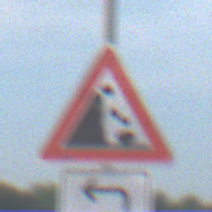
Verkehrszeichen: SteinschlagLinks
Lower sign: RichtungsangabeDurchPfeile2
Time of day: SunriseSunset
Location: Outdoor (Nature)
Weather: PartlyCloudy
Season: NotSpecified
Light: Natural